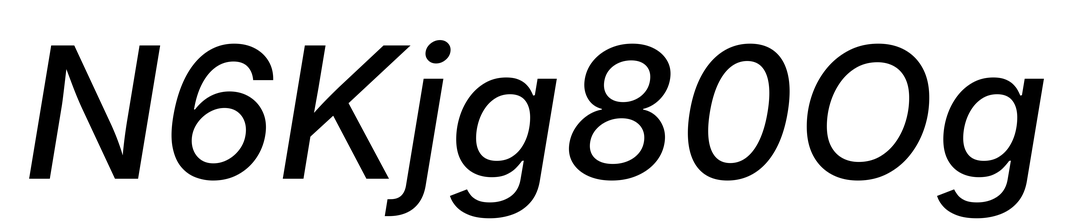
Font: Inter-Italic_Medium_Italic